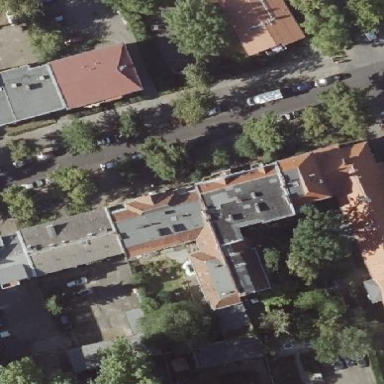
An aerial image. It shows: View of apartment building.